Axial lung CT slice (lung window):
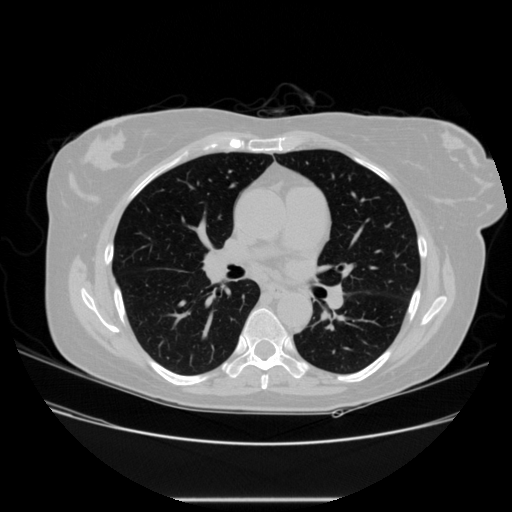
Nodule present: no